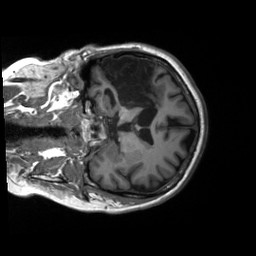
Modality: T1w
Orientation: coronal
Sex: female
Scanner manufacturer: siemens
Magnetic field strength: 3 T
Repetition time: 2.3 s
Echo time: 0.00226 s